Interaction volume radius: 5 \u00c5
Interaction volume height: 10 \u00c5
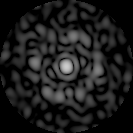
Disorder parameter: 0.8245